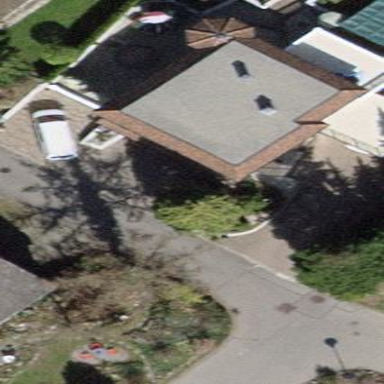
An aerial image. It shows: Detached building with roof shaped like quadruple saltbox.